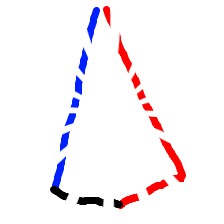
Shape: kite